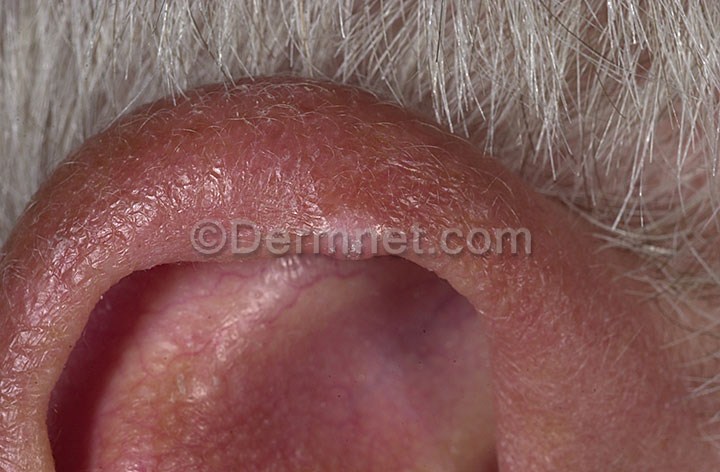
Disease: Seborrheic Keratoses and other Benign Tumors